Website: walmart
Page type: gifting
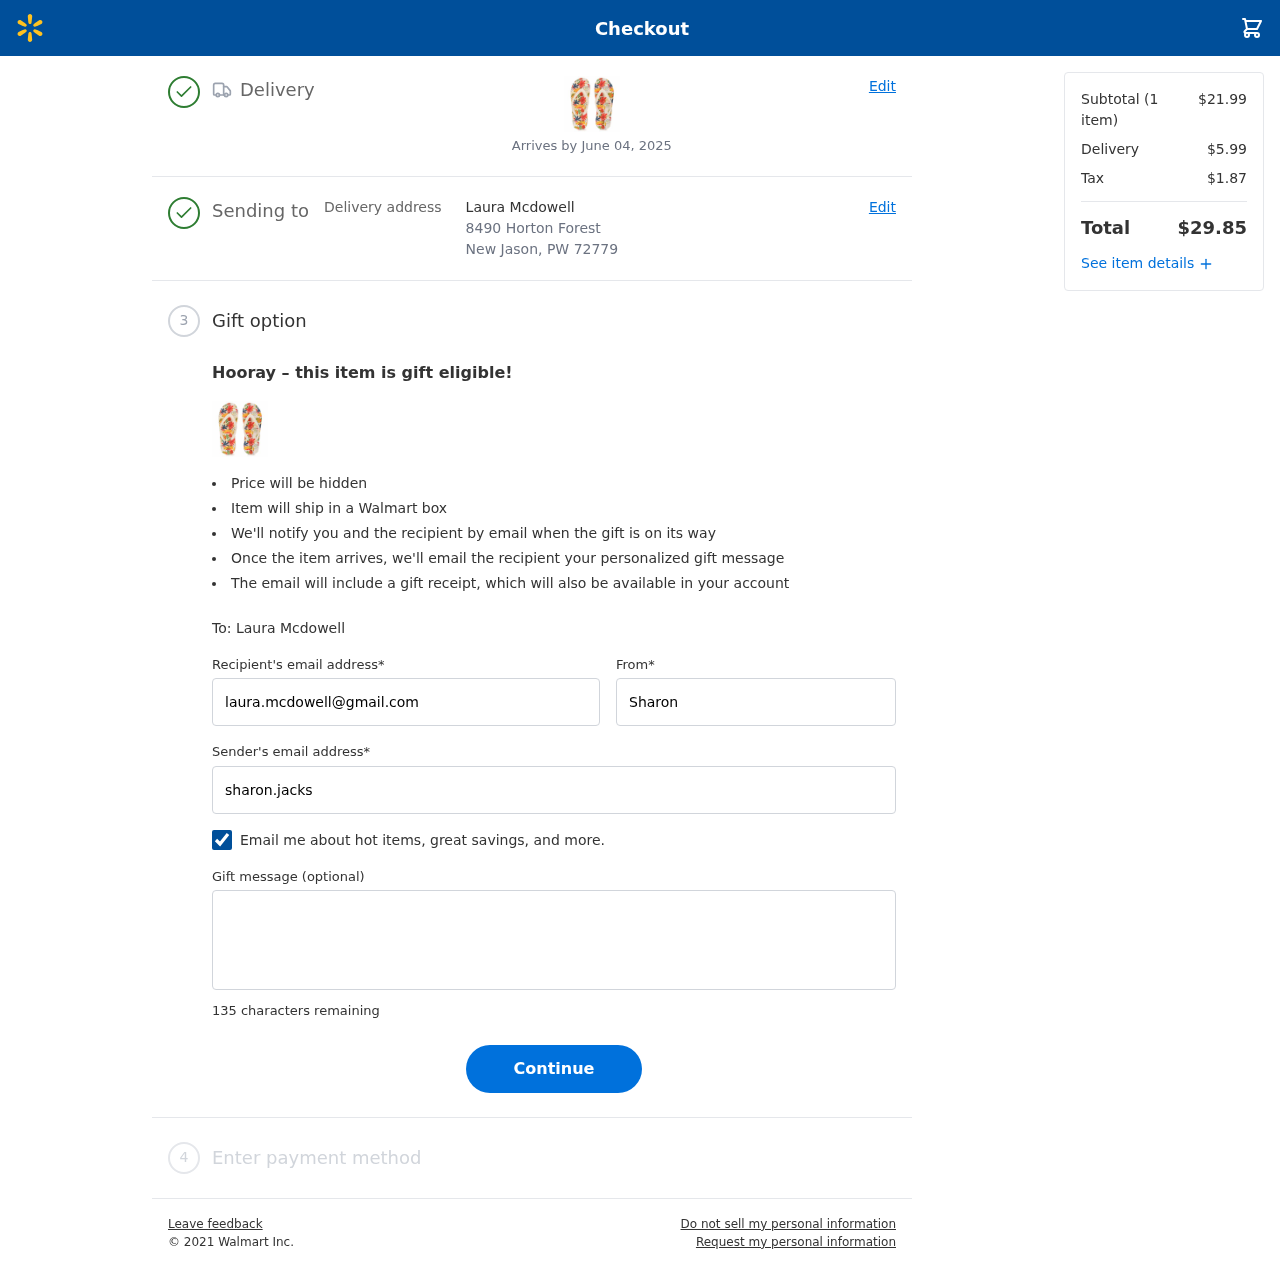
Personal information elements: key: PII_CITY_STATE_ZIP
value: New Jason, PW 72779
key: PII_EMAIL
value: sharon.jackson@hotmail.com
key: PII_FIRSTNAME
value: Sharon
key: PII_GIFT_EMAIL
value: laura.mcdowell@gmail.com
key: PII_GIFT_FULLNAME
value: Laura Mcdowell
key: PII_GIFT_MESSAGE
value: Hey Laura! I saw these stylish flip-flops and immediately thought of our beach days together. I hope they add a little extra sunshine to your summer! Enjoy!
Sharon
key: PII_STREET
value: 8490 Horton Forest
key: PII_GIFT_FIRSTNAME
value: Laura
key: PII_GIFT_LASTNAME
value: Mcdowell
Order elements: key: ORDER_DELIVERY_DATE
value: Arrives by June 04, 2025
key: ORDER_NUM_ITEMS
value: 1
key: ORDER_SUBTOTAL
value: $21.99
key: ORDER_SHIPPING_COST
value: $5.99
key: ORDER_TAX
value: $1.87
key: ORDER_TOTAL
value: $29.85